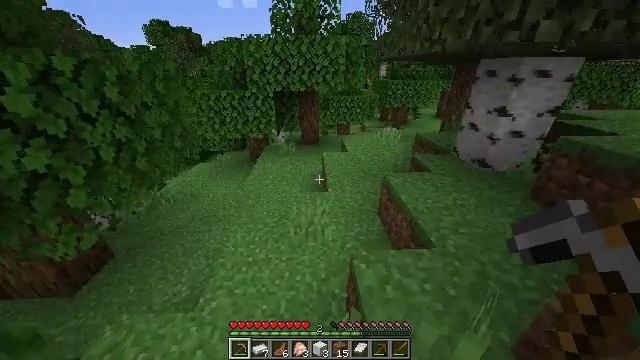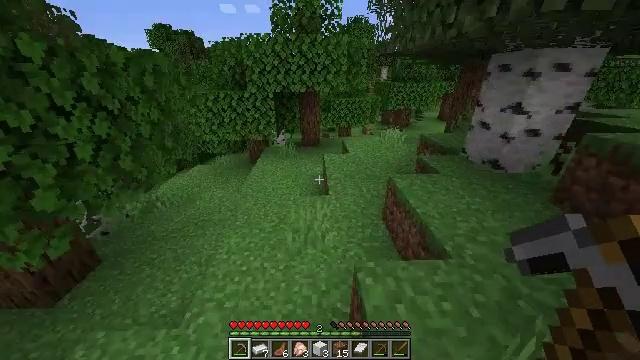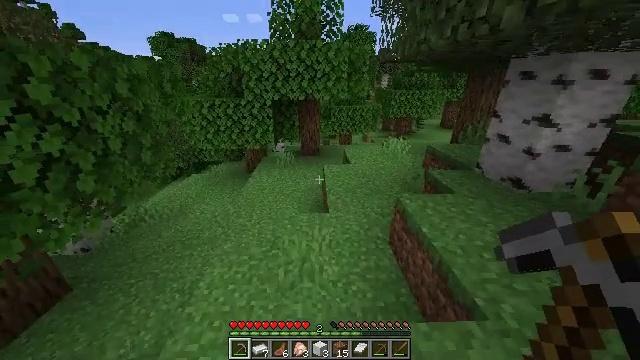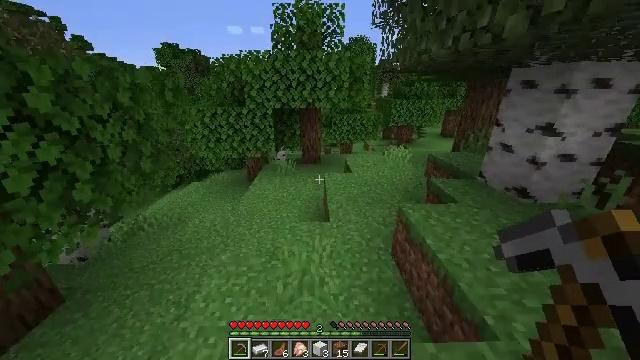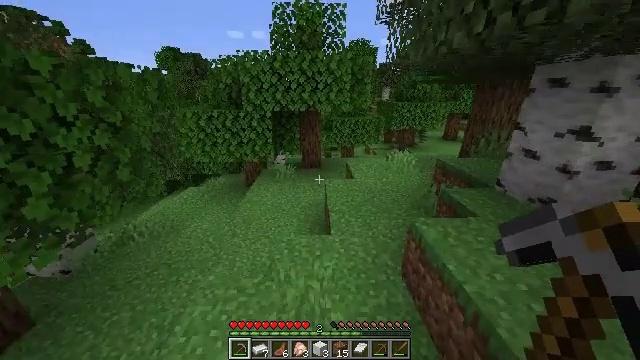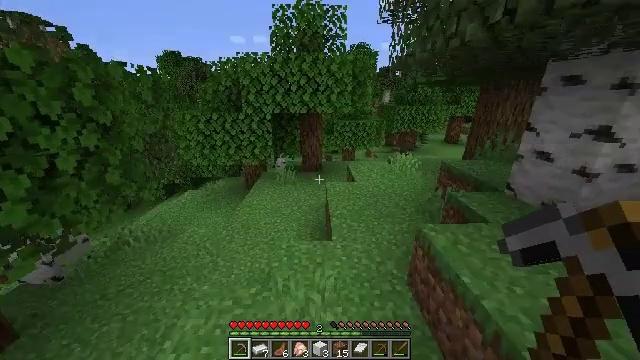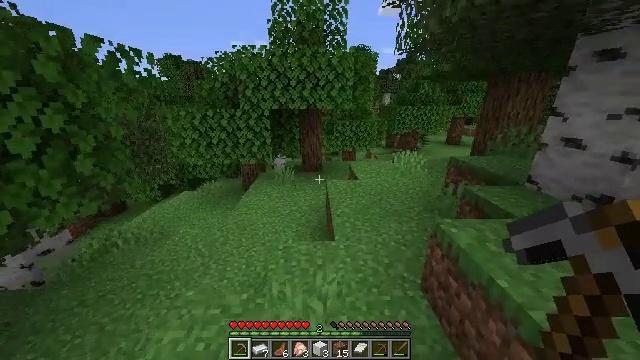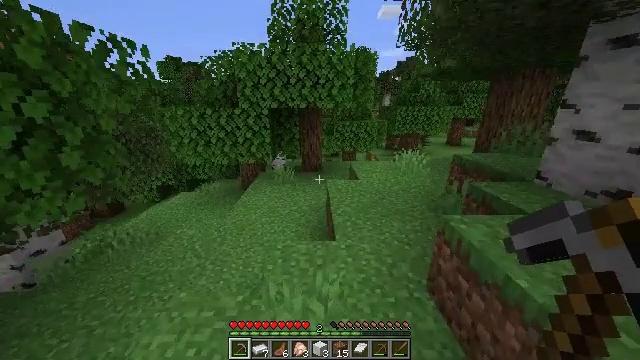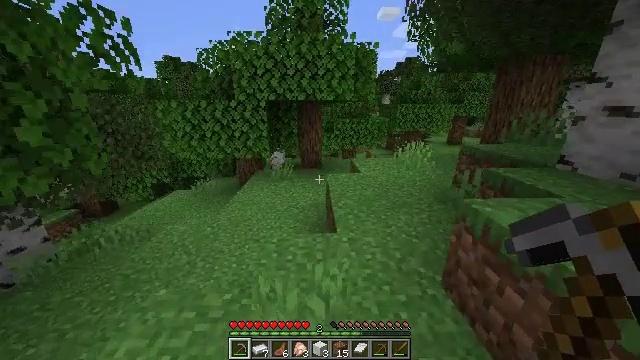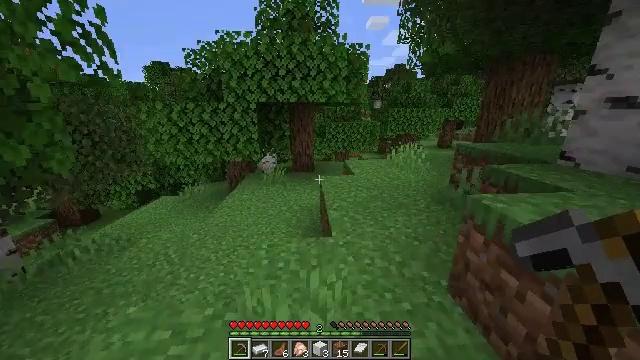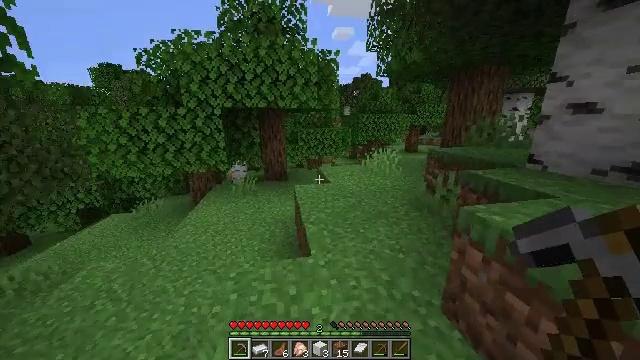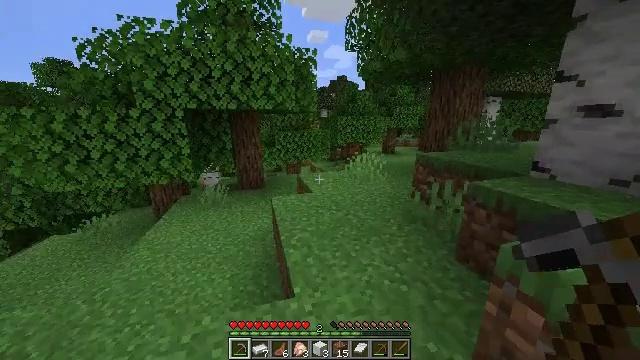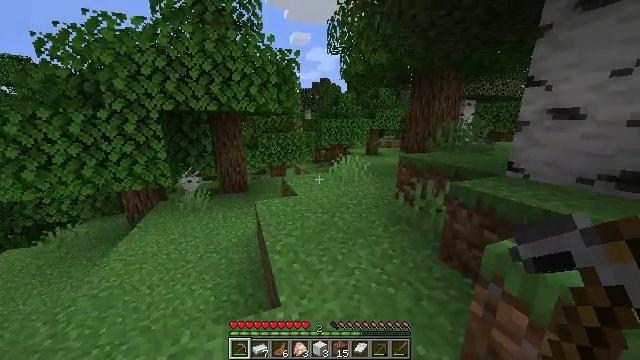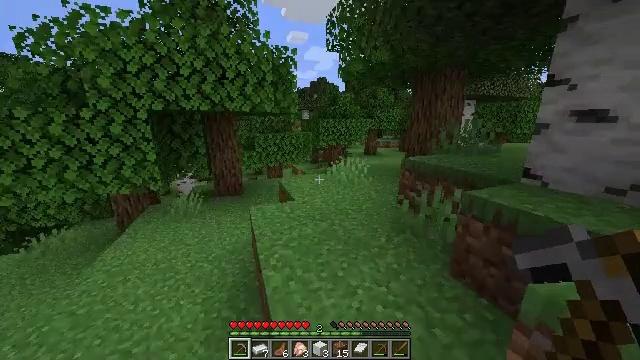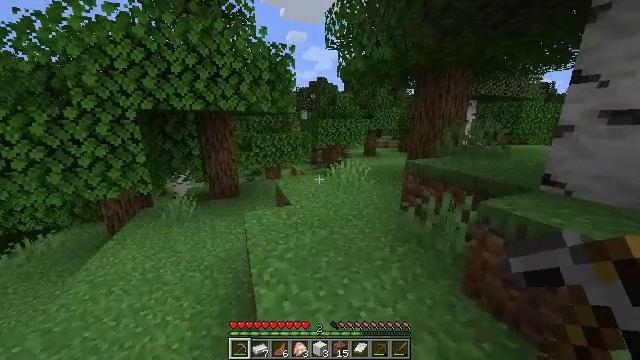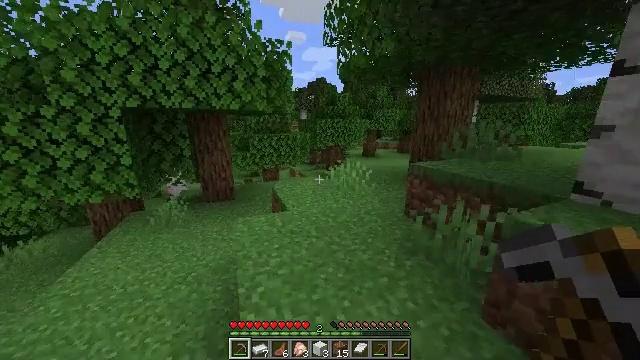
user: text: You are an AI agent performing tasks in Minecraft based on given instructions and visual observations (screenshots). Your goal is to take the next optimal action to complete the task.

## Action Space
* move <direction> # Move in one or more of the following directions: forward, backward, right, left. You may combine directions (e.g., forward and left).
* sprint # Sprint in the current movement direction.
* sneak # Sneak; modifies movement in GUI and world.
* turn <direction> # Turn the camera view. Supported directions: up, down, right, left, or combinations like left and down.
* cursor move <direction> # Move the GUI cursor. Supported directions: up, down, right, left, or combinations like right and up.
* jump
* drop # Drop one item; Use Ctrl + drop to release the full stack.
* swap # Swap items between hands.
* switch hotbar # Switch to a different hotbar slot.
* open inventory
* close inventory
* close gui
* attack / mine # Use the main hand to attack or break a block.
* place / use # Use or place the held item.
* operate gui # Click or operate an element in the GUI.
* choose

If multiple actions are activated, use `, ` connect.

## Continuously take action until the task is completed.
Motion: motion action
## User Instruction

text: Mine the chest to collect it.
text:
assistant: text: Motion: move forward, turn up
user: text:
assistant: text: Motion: move forward, turn up
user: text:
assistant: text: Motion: move forward, turn up
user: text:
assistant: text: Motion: move forward
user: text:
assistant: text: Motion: move forward
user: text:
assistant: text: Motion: move forward
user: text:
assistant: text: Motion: move forward
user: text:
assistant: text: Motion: move forward
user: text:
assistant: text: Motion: move forward, turn right and up
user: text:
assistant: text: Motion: move forward, turn right and up
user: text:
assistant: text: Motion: move forward, turn right
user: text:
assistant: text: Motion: move forward, turn right
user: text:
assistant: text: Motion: move forward
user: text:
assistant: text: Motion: move forward
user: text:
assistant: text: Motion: move forward
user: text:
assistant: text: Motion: move forward
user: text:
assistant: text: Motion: move forward
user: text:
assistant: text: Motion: move forward
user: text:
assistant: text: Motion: move forward
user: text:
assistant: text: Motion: move forward
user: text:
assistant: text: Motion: move forward, turn right
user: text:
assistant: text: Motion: move forward, turn right
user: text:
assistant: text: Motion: move forward, turn right
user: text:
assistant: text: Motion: move forward
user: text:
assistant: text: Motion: move forward
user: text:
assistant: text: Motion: move forward
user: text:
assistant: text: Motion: move forward
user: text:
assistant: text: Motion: move forward, turn right
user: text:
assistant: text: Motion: move forward, turn right
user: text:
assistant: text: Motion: move forward, turn right